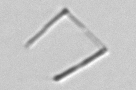
Label: Nanoneis